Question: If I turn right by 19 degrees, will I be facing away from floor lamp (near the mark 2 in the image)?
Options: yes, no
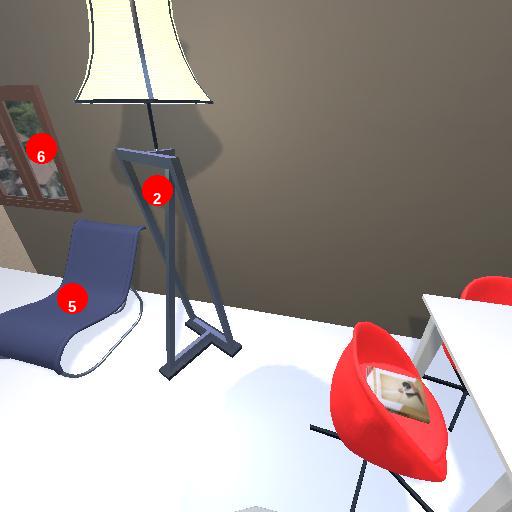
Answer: yes